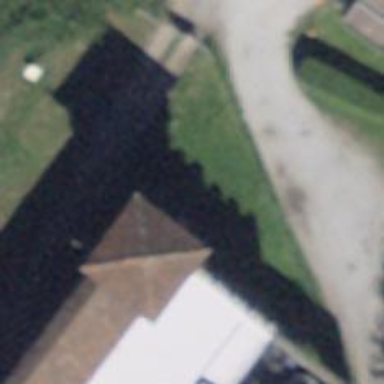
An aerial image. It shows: Toilets.